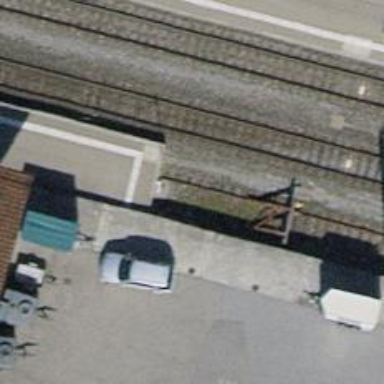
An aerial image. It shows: Railway buffer stop.